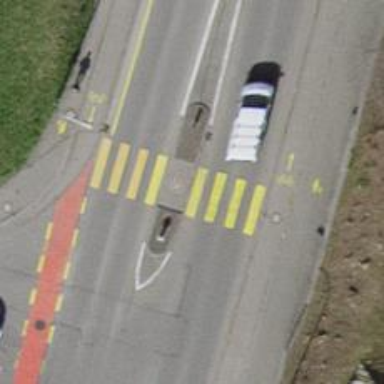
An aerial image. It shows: Marked crossing with pedestrian island.